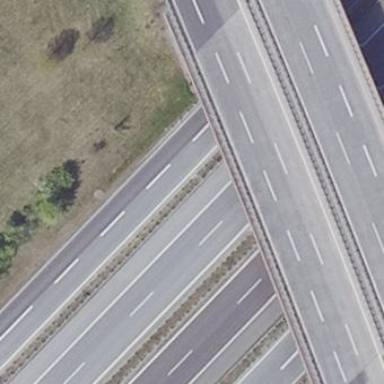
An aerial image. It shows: Asphalt road leading to Y junction. It is part of motorway link.